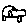
Label: car